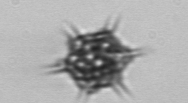
Label: Dictyocha